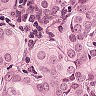
Metastatic tissue present: yes